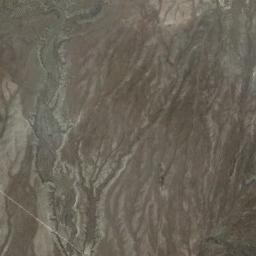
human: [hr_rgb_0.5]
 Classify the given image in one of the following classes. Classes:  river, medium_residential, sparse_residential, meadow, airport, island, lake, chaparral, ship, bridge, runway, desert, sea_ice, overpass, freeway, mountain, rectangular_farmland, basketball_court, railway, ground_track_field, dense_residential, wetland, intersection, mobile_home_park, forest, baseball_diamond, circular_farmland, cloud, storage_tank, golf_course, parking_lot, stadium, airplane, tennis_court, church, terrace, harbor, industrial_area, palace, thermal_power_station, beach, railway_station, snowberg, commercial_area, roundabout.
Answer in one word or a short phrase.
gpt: mountain